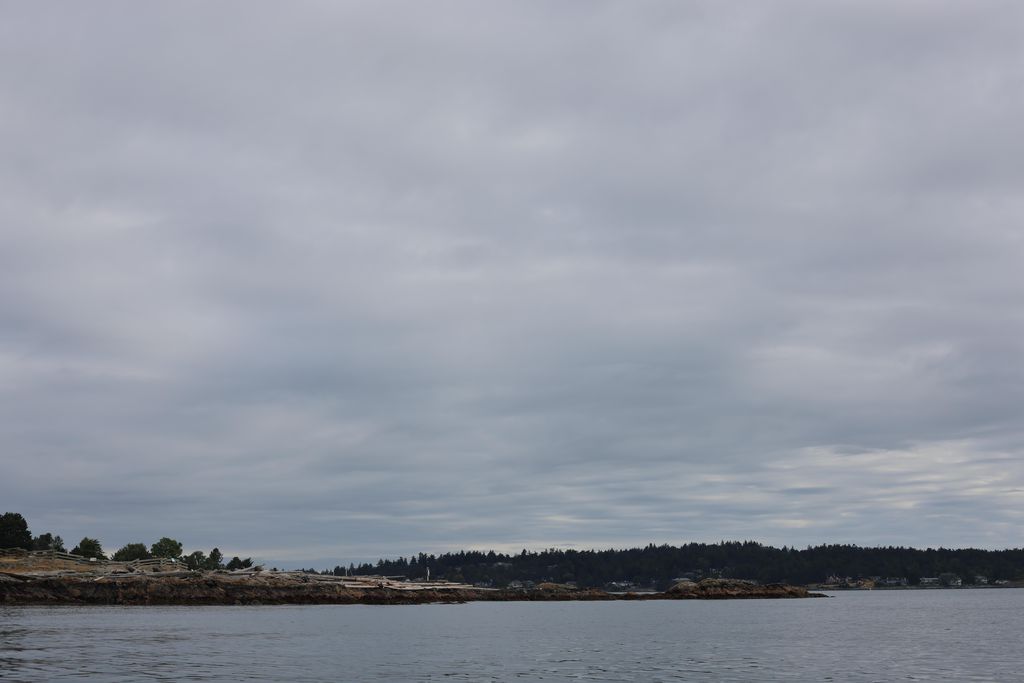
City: victoria